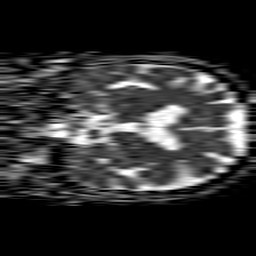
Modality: ADC
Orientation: coronal
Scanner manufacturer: philips
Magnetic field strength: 1.5 T
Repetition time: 4.6 s
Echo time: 0.08631 s